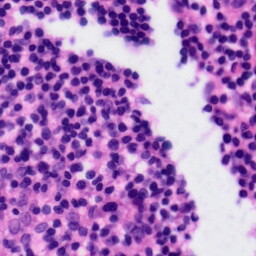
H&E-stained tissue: Tonsil